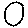
Label: circle